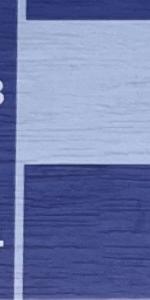
Label: Empty